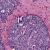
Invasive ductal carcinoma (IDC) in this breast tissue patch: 0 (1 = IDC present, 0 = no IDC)